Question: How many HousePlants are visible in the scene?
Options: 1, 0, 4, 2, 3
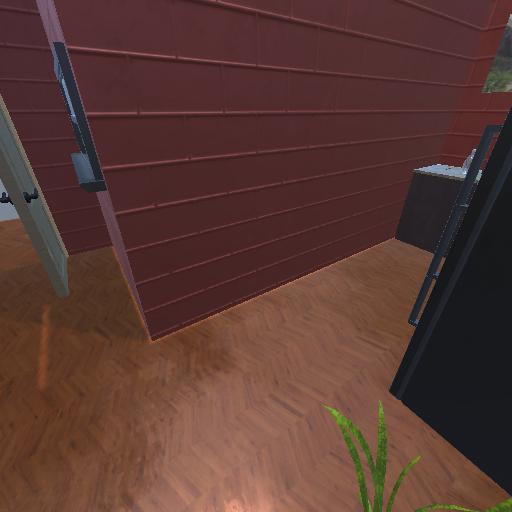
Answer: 1